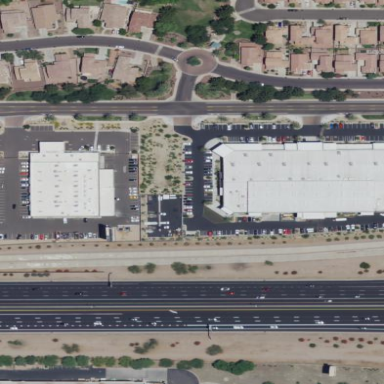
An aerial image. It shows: Commercial area.